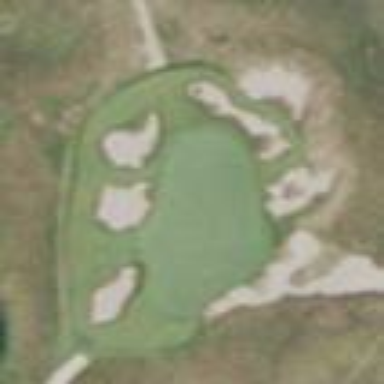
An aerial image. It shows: Area with grass used as rough in golf course.